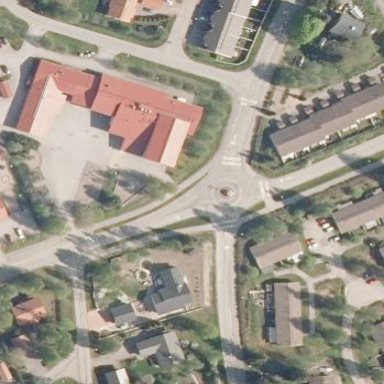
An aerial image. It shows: School.